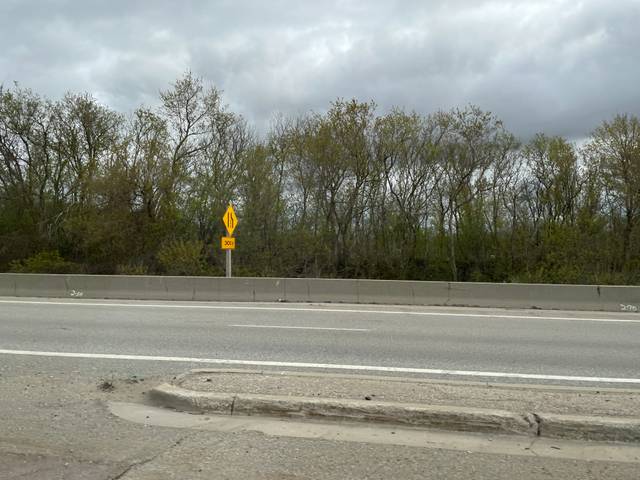
Region: Canada
Coordinates: 43.526, -80.26